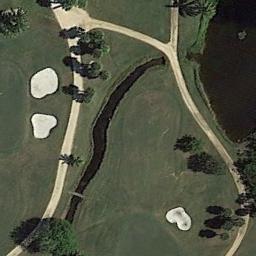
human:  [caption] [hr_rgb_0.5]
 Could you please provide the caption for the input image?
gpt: There are several roads on the golf course .

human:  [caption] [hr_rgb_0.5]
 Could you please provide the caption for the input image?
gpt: There are a few bunkers and a small river and a few paths and many trees on a large green lawn on the golf course .

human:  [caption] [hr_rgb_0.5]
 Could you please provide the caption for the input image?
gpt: The golf course has a lake, Some fairways, Roads, Barrier trees and three sandpits and a river goes through the golf course .

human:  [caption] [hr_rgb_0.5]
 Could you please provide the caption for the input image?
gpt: There are five bunkers in this area, Two winding paths and a small river .

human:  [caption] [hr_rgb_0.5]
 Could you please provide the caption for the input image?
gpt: There are three bunkers and a lake on the golf course .